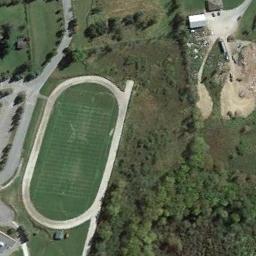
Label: ground_track_field